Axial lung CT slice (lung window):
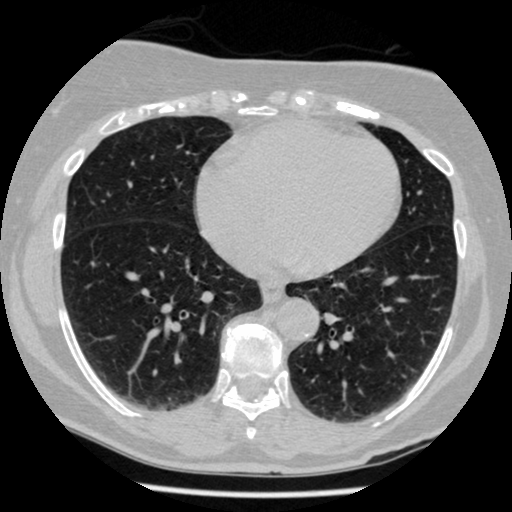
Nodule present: no